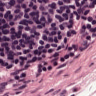
Metastatic tissue present: no